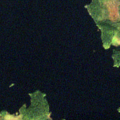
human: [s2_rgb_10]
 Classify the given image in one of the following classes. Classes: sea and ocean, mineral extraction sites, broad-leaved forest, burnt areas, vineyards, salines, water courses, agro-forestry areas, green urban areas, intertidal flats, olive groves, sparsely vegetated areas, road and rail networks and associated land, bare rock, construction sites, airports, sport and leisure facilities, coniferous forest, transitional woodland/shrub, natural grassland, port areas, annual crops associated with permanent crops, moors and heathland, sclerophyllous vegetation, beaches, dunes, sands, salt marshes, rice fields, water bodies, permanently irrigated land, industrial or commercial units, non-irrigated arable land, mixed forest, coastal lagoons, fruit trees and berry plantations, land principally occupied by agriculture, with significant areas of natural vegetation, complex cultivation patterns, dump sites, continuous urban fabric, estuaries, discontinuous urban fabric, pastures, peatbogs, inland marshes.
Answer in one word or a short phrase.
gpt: coniferous forest, mixed forest, water bodies